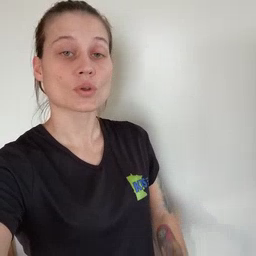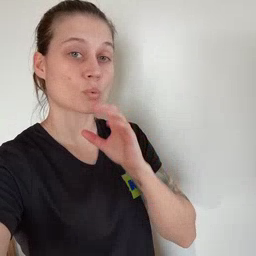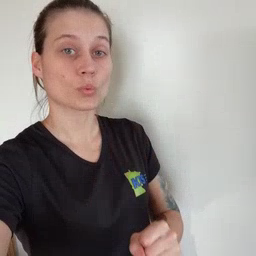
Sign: old